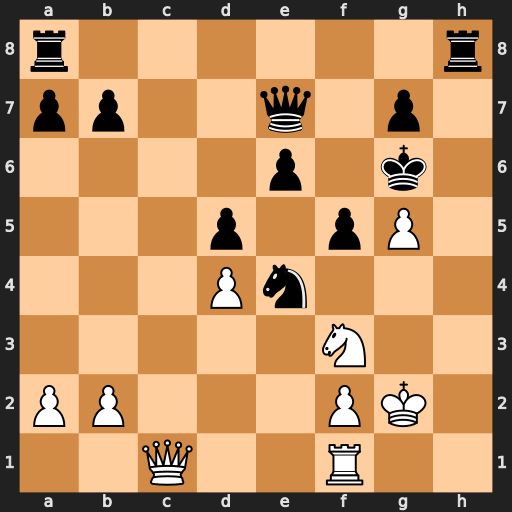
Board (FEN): r6r/pp2q1p1/4p1k1/3p1pP1/3Pn3/5N2/PP3PK1/2Q2R2
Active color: w
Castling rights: -
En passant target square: -
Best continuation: Ne5+ Kh7 Rh1+ Kg8 Rxh8+ Kxh8 Ng6+ Kg8 Nxe7+